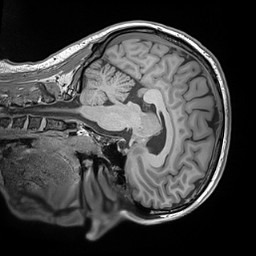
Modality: T1w
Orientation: sagittal
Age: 40
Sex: male
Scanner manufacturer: siemens
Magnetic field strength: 3 T
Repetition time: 2.3 s
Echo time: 0.00314 s